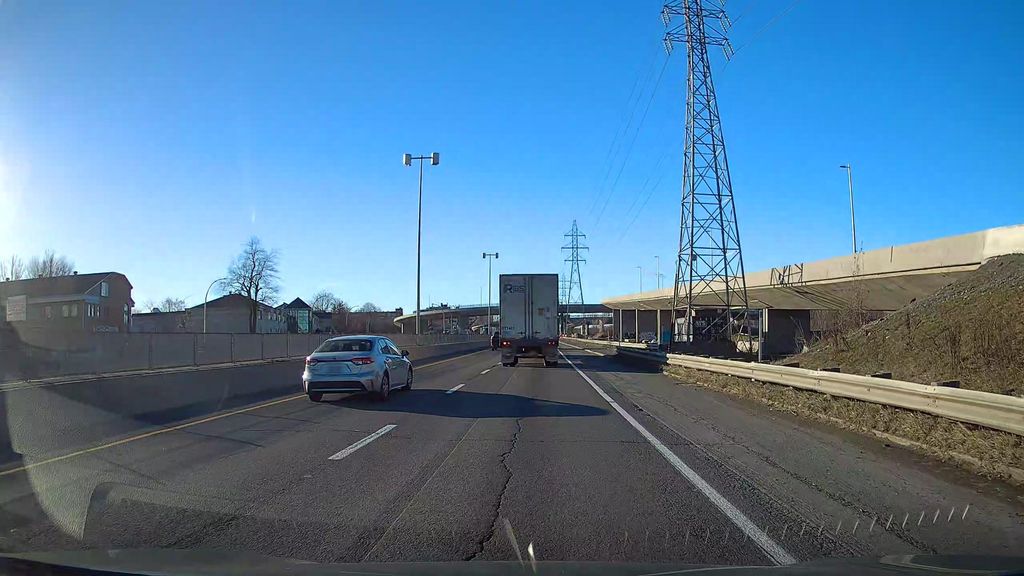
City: montreal